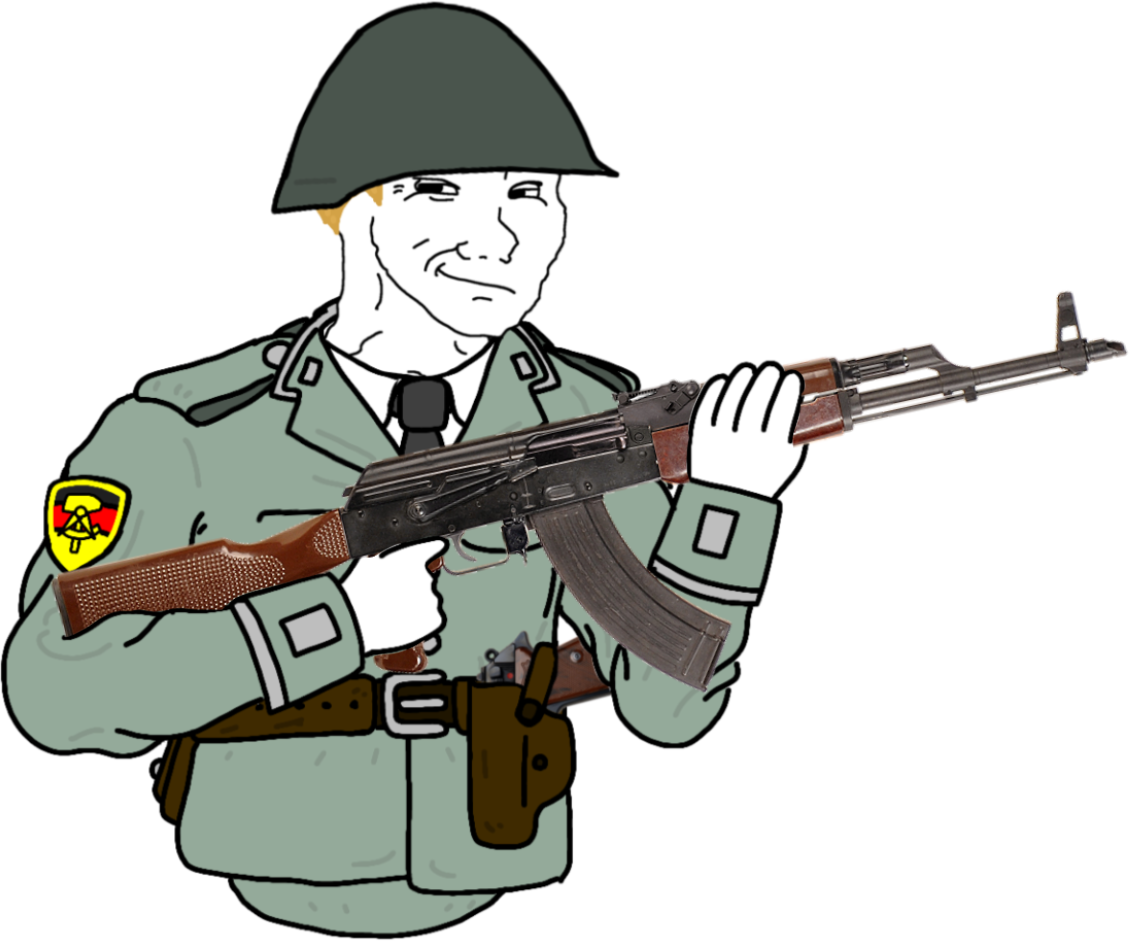
Label: 5_unsorted